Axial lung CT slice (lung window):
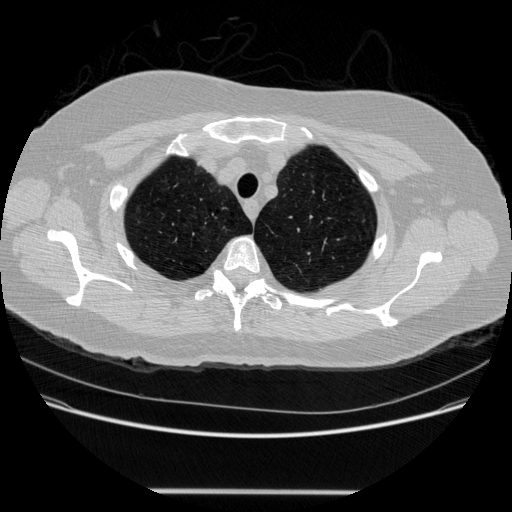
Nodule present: no